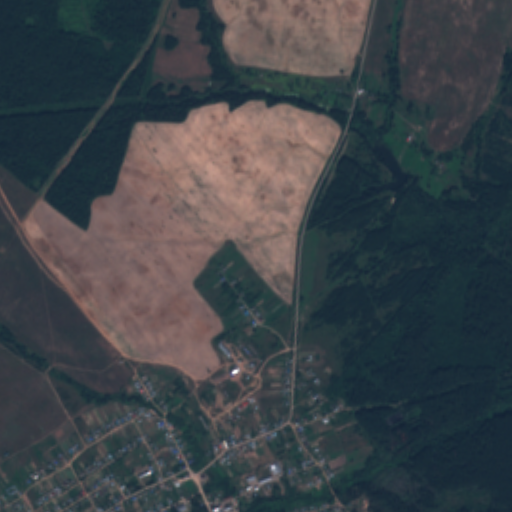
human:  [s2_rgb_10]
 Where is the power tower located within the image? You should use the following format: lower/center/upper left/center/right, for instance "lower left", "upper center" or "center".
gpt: The power tower is located in the upper left of the image.
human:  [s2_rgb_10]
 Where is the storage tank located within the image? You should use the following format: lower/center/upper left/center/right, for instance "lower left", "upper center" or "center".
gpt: The storage tank is located in the lower center of the image.
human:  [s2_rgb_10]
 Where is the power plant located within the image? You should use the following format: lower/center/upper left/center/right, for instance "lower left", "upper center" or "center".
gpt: There is no power plant in the image.